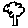
Label: tree